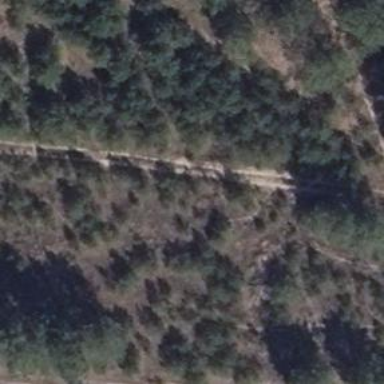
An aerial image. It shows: Track road with grade4 tracktype.